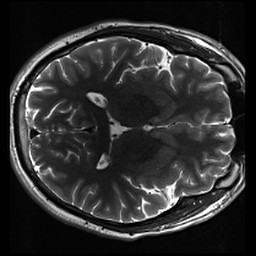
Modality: inplaneT2
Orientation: axial